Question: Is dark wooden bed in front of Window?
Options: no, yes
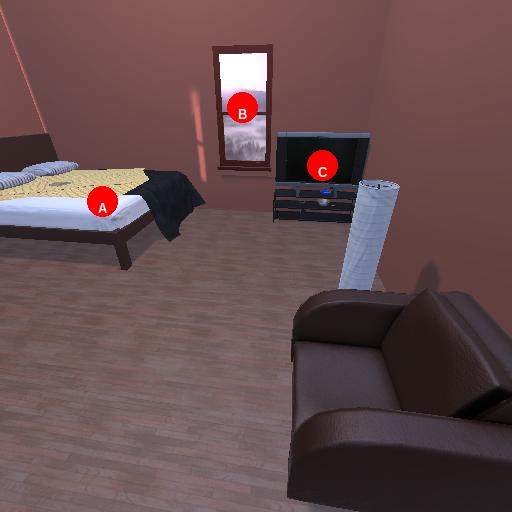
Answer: no